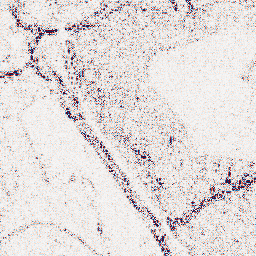
Category: wavelet
Decomposition family: wavelet_reverse_biorthogonal
Decomposition parameters: wavelet: rbio3.5
level: 1
Upsampling method: edge_directed
Upsampling parameters: scale: 4
Upsampling scale: 4